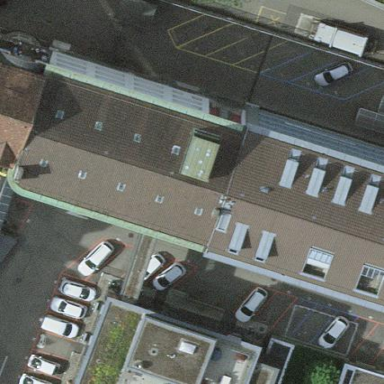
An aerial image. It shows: Office building.